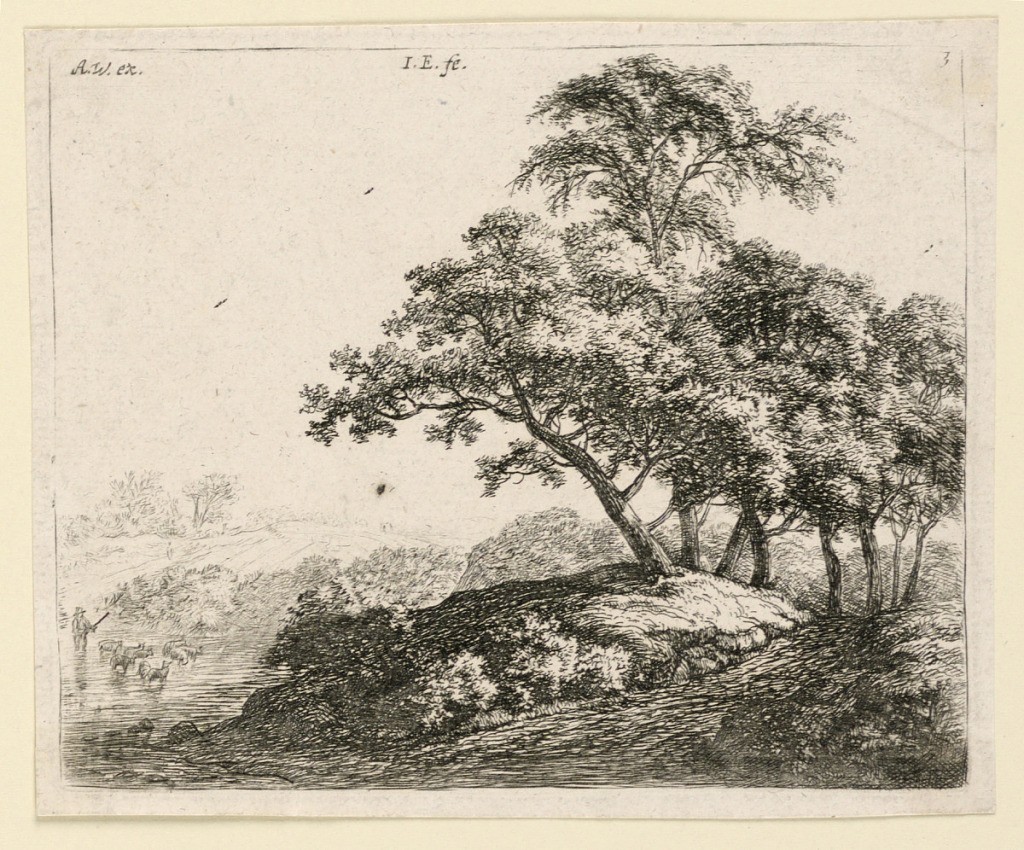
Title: Large Trees on a Road; Sheep Crossing a Stream
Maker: Antoni Waterloo, 1618–1677
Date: ca. 1650
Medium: Etching on paper
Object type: Print
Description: A clump of large trees borders a road, right. In the left distance a herdsman drives sheep across a shallow stream.